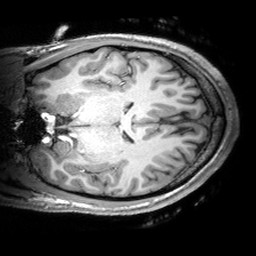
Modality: T1w
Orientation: coronal
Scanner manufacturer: siemens
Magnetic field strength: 3 T
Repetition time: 2.53 s
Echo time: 0.00299 s